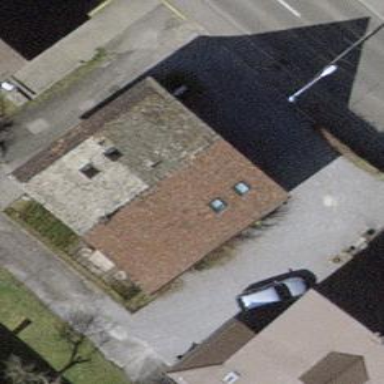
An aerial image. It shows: Building with pitched roof.